Question: What is the measurement shown in the image?
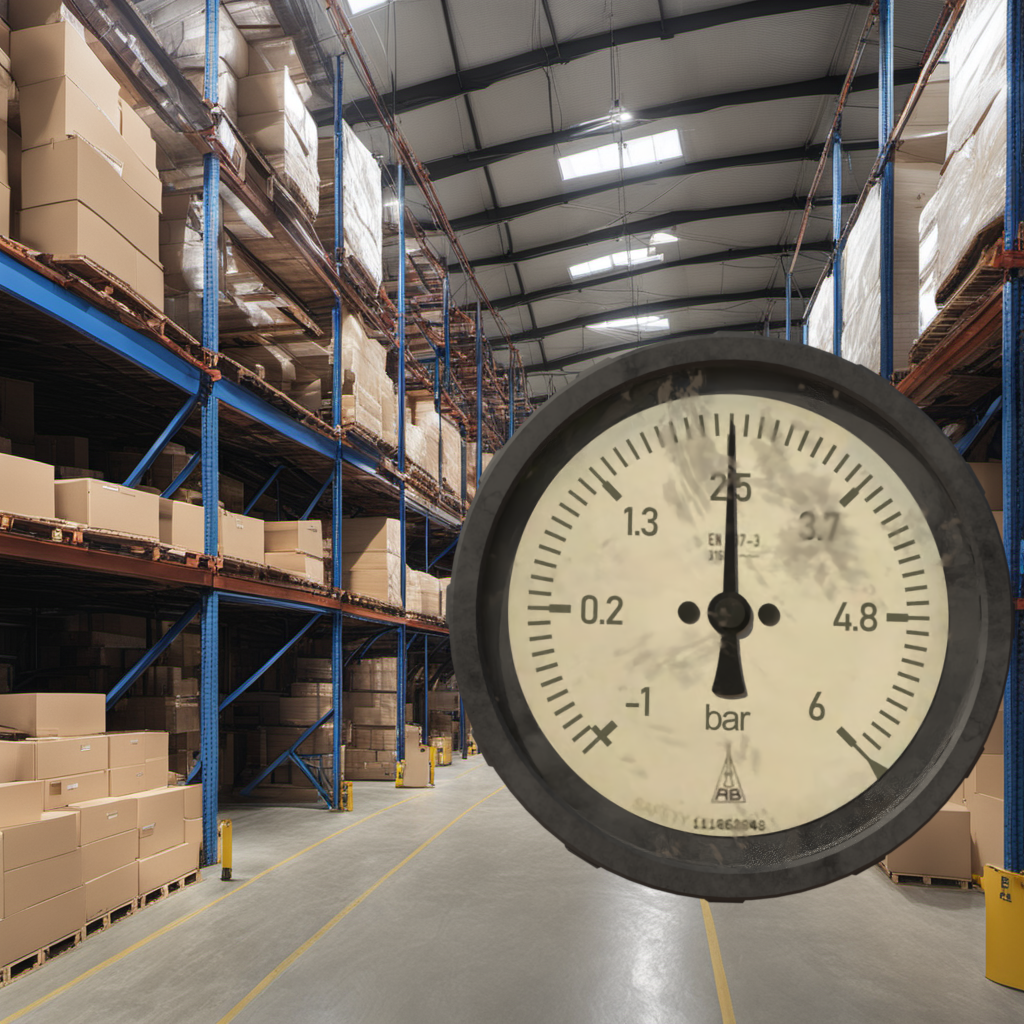
Answer: The result is 2.49
Question: What is the range of the measurement shown in the image?
Answer: The range is from -1 to 6
Question: What is the minimum and maximum reading range of the measurement in the image?
Answer: The minimum value is -1 and the maximum value is 6